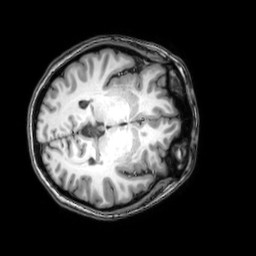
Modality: T1w
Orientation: axial
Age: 30
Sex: female
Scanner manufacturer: philips
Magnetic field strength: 3 T
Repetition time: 0.008113 s
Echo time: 0.003709 s